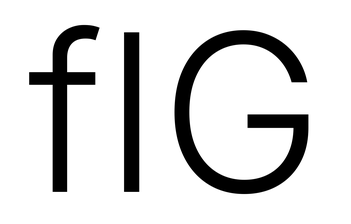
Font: Inter_Light